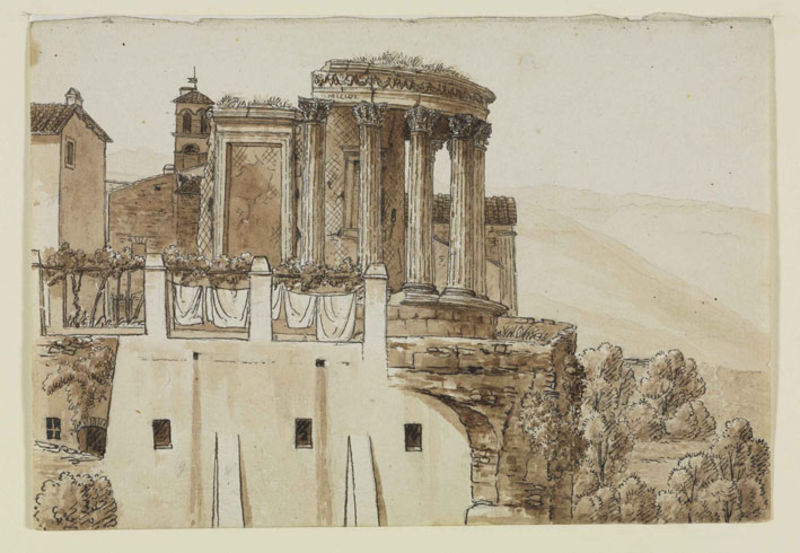
Titel: Der Tempel der Vesta in Tivoli
Künstler: Friedrich Weinbrenner
Standort: Karlsruhe
Institution: Staatliche Kunsthalle Karlsruhe
Schlagwörter: baum, berg, felsen, himmel, schatten, weiß, aquarell, bäume, kirchturm, landschaft, ocker, stadt, wäsche, braun, fenster, pfeiler, skizze, säule, säulen, terasse, zeichnung, dach, gebäude, gras, haus, schloss, zaun, beige, wand, architektur, stein, horizont, häuser, hügel, strauch, brüstung, busch, büsche, gebüsch, kirche, sträucher, tücher, blatt, dachziegel, kamin, rund, turm, ranken, balkon, relief, terrasse, ansicht, fahnen, italien, wäscheleine, leine, berge, fels, mauer, ziegel, barun, vegetation, wasserfarbe, sepia, wein, laken, tor, pfosten, verfall, laviert, wasserfarben, ruine, antike, burg, palast, festung, radierung, stich, koloriert, aquatinta, bleistift, ruinen, tinte, rom, fries, gesims, bewachsen, efeu, mauern, antik, brauntöne, griechisch, mittelalter, erhoben, unkraut, tempel, rundtempel, tholos, umbra, reben, weinrebe, korinthisch, rötel, verfallen, gen, römisch, textilien, lacken, gouache, rotunde, sáulen, tiepolo, tempelruine, stützmauer, schoirnstein, giebelk, ruiune, krinthisch